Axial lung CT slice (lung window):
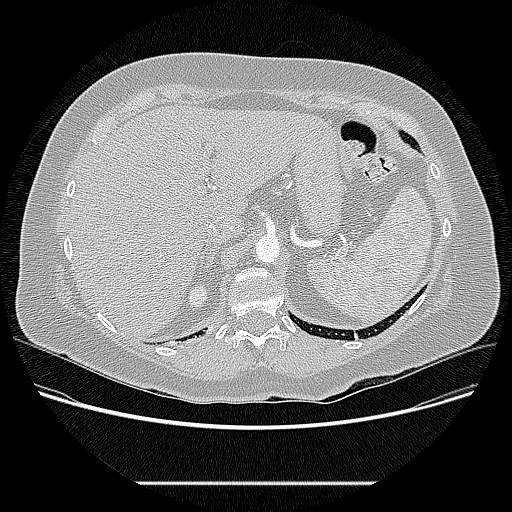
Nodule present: no